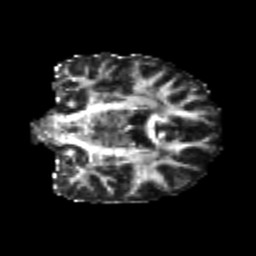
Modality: FA
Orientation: coronal
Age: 22
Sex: male
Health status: healthy
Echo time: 0.074 s